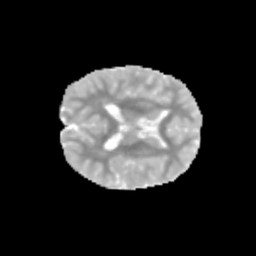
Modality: MD
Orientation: axial
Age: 11
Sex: male
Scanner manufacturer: siemens
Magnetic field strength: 3 T
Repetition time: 3.8 s
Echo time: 0.07 s